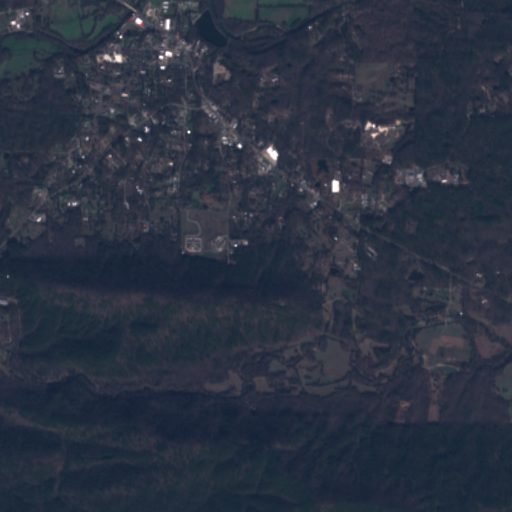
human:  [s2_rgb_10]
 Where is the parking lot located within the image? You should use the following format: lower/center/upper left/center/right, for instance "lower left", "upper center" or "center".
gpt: The parking lot is located in the upper center of the image.
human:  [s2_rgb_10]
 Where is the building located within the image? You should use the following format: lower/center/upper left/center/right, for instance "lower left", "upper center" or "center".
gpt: The building is located in the upper left of the image.
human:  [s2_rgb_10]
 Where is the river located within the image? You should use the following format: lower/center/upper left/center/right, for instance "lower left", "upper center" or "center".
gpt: The river is located in the upper of the image.
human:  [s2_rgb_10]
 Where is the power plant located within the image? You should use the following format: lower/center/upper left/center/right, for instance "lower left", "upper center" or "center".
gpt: There is no power plant in the image.